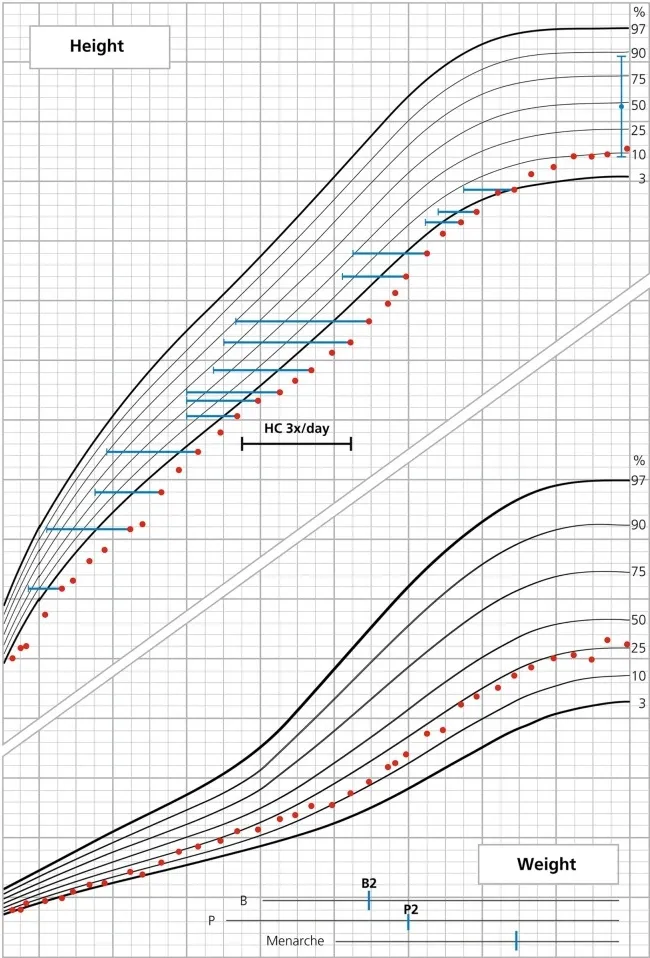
Growth curve of patient 1.
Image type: chart (chart)